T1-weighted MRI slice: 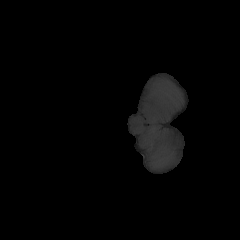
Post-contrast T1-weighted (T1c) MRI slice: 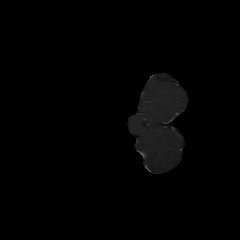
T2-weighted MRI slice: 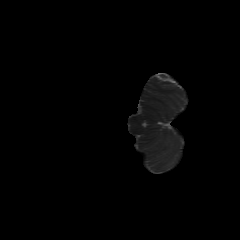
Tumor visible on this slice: no